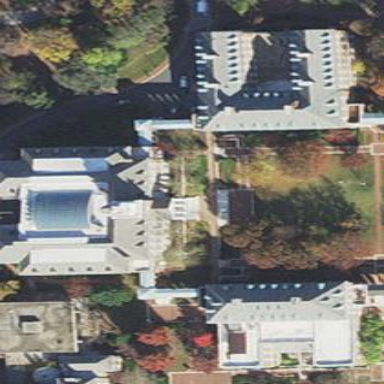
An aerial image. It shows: University building with hipped roof. The roof is gray and made of slate material.